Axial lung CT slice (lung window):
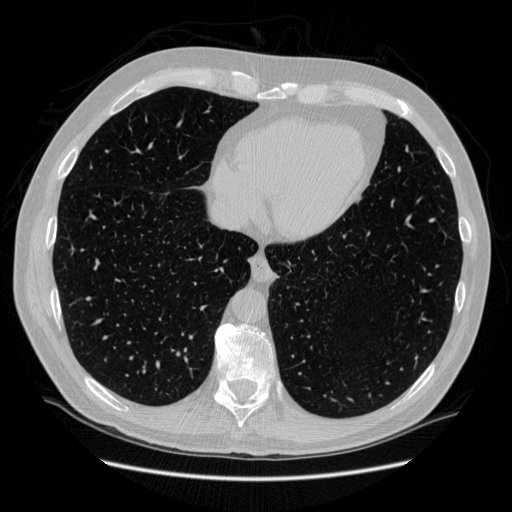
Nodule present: no